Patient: sex F, age 61
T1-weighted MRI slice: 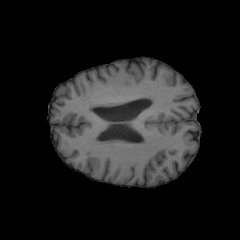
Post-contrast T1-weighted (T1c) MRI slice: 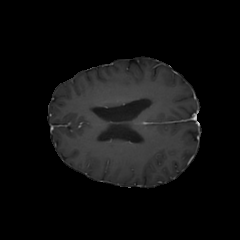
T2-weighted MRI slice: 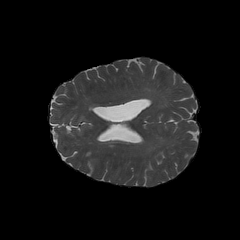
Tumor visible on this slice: no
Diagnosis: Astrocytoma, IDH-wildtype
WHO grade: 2